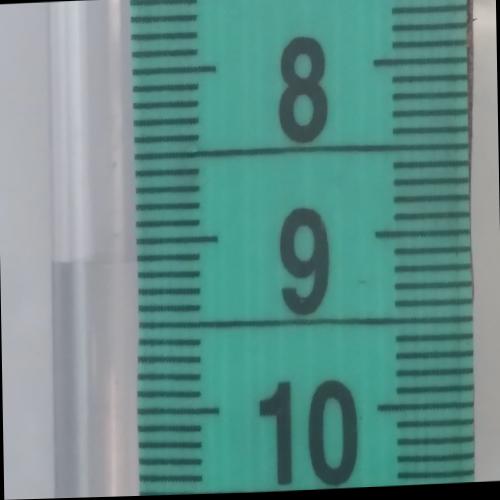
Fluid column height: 9.1 cm